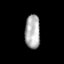
Tissue: lung
Cell type: Epithelial cells
Senescence score: 0.2372
Nuclear area (px): 505
Mean DAPI intensity: 174